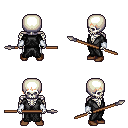
a pixel art fantasy rpg character, male body template, skeleton, gray robe, white pants, plain hairstyle, white cloth bracers, brown shoes, spear, four views (front, back, left, right), 2x2 character sprite sheet, small pixel art, hard edges, no anti-aliasing